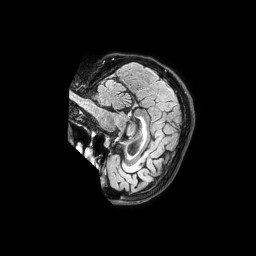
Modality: FLAIR
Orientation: sagittal
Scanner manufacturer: philips
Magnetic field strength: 3 T
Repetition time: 4.8 s
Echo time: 0.34 s